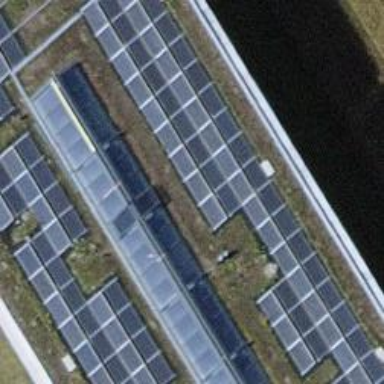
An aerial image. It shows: Solar power generator.